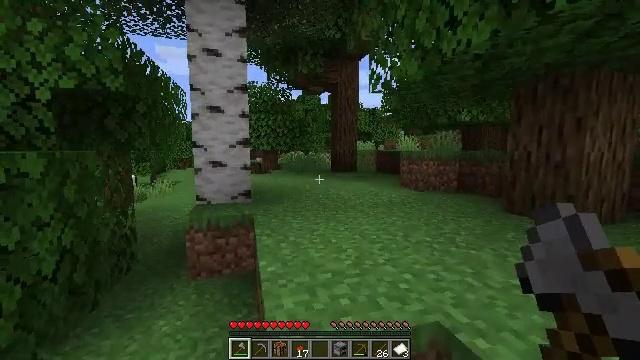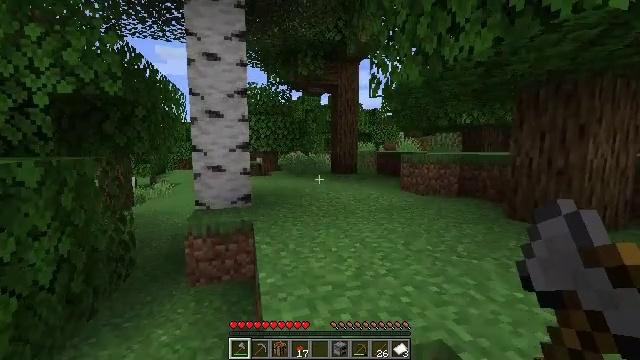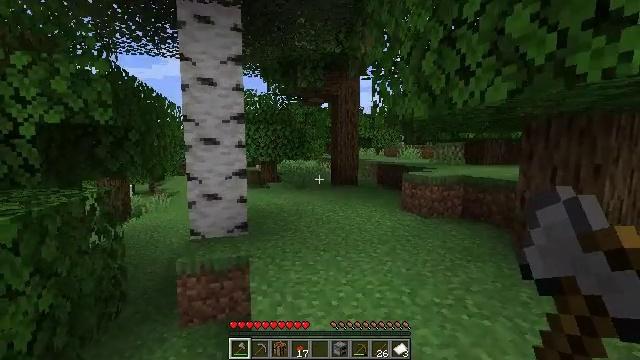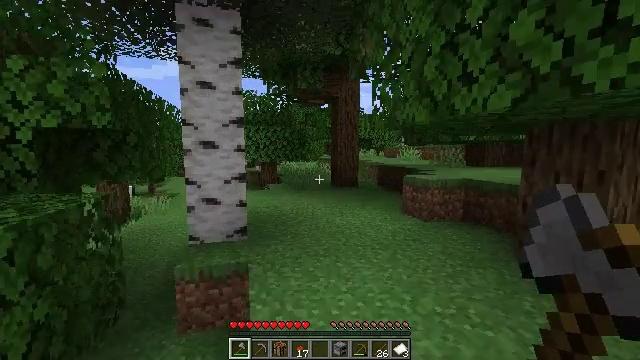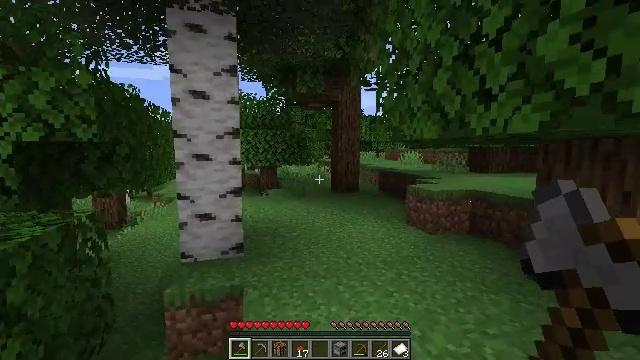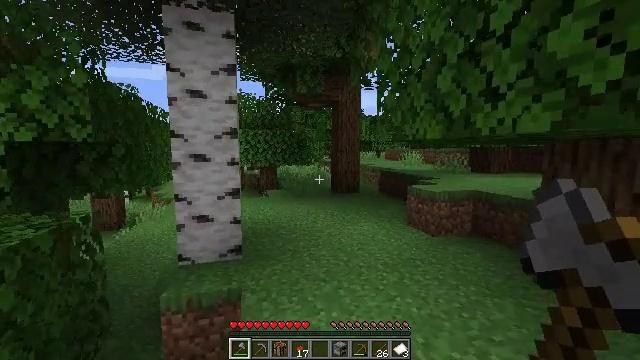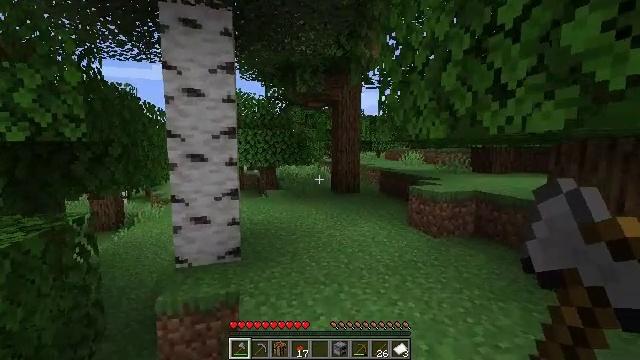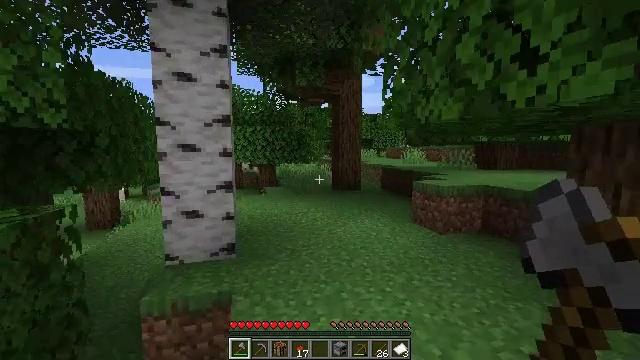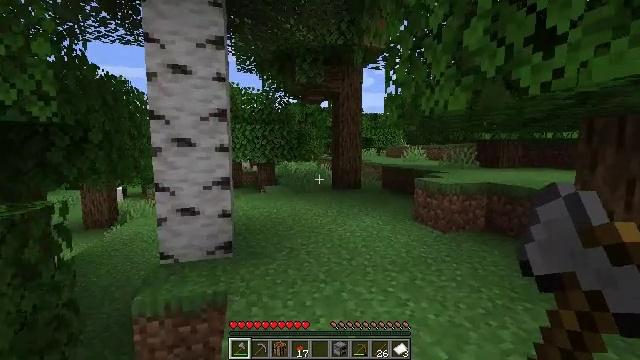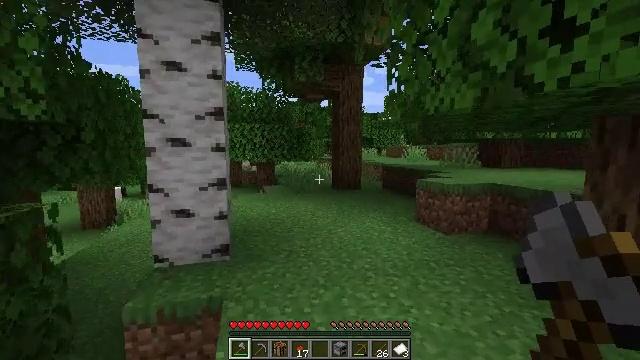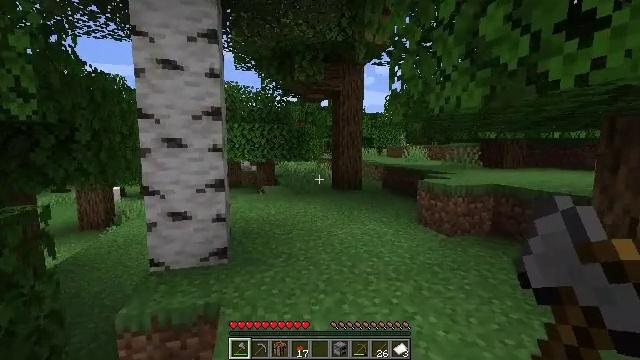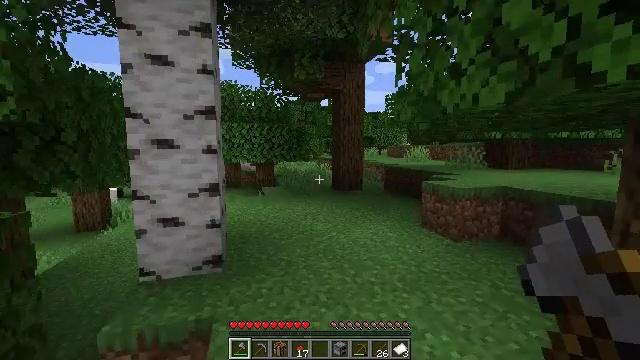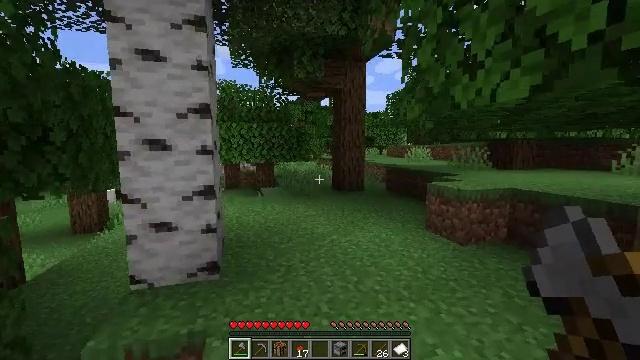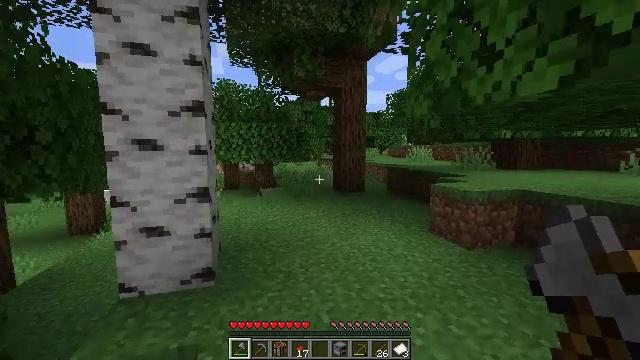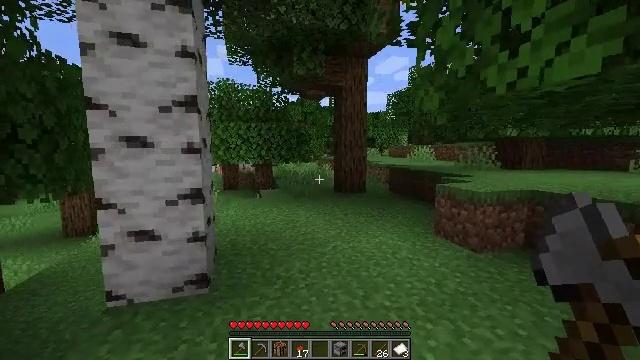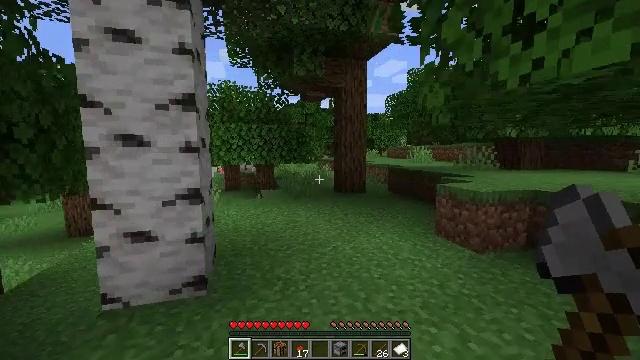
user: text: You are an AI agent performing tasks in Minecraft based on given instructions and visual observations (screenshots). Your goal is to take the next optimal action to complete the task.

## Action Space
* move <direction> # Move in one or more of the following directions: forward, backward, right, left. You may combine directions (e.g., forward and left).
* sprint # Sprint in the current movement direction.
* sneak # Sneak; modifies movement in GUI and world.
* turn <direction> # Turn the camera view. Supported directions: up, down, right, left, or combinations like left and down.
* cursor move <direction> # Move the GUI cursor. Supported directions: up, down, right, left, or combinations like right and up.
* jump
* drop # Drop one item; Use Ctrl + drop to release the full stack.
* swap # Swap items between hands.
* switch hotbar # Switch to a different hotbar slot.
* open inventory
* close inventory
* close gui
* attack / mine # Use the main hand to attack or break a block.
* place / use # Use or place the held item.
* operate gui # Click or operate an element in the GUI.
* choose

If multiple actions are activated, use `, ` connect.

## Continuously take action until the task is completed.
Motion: motion action
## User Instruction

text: Kill mobs.
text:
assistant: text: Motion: move forward, jump
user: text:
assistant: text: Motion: move forward, jump
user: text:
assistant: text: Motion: move forward, jump
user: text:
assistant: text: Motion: move forward, jump
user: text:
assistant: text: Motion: move forward, jump
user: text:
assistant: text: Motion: move forward
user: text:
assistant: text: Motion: no_op
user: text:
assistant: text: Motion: no_op
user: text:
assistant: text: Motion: no_op
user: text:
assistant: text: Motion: move forward
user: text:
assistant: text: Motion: move forward
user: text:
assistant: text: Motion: move forward
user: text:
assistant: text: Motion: no_op
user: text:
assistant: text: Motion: move forward
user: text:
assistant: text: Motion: move forward
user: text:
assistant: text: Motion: move forward
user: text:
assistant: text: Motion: move forward
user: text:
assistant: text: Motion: move forward
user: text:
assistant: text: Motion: move forward
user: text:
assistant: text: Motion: move forward, turn left
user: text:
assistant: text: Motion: move forward, turn left
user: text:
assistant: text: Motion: move forward, turn left
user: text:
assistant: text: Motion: move forward, turn left and down
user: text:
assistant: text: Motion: move forward, turn left
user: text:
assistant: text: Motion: move forward, turn left
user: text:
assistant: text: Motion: move forward, turn left
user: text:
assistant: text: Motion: move forward
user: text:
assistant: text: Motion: move forward
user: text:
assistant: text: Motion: move forward
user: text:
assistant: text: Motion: move forward